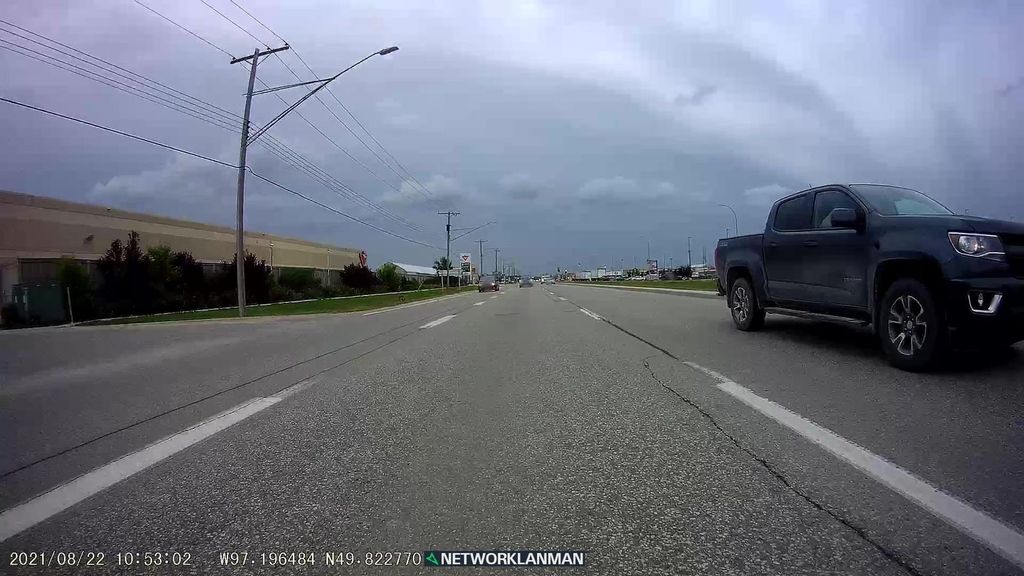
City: winnipeg